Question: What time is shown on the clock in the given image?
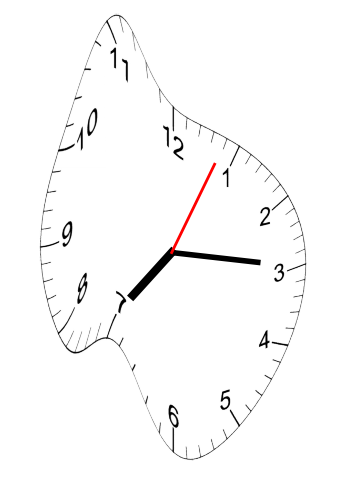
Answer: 07:15:04